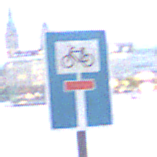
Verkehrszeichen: SackgasseRadverkehrDurchlaessig
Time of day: MorningAfternoon
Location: Outdoor (Urban)
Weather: Overcast
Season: NotSpecified
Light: Natural